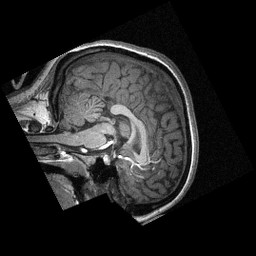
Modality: T1w
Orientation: sagittal
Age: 20
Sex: female